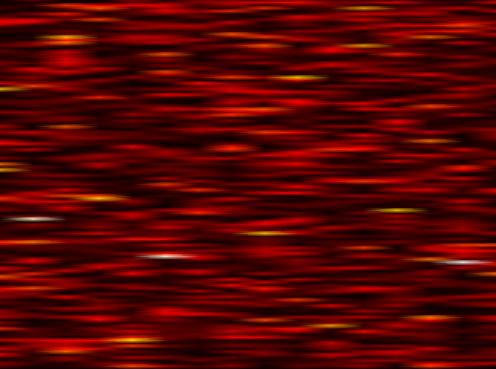
Label: FBMC